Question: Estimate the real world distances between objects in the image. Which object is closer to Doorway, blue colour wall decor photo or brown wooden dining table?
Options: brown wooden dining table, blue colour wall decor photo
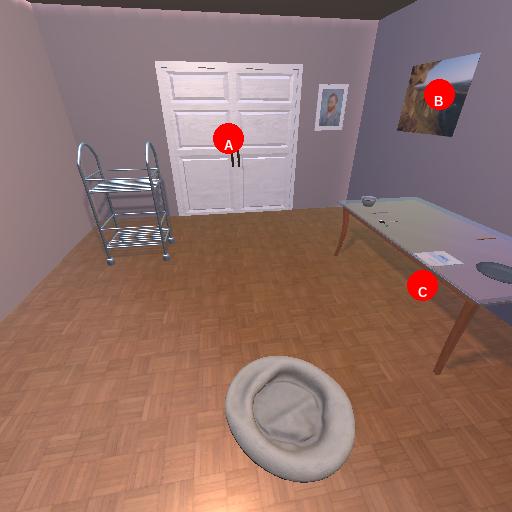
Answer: brown wooden dining table